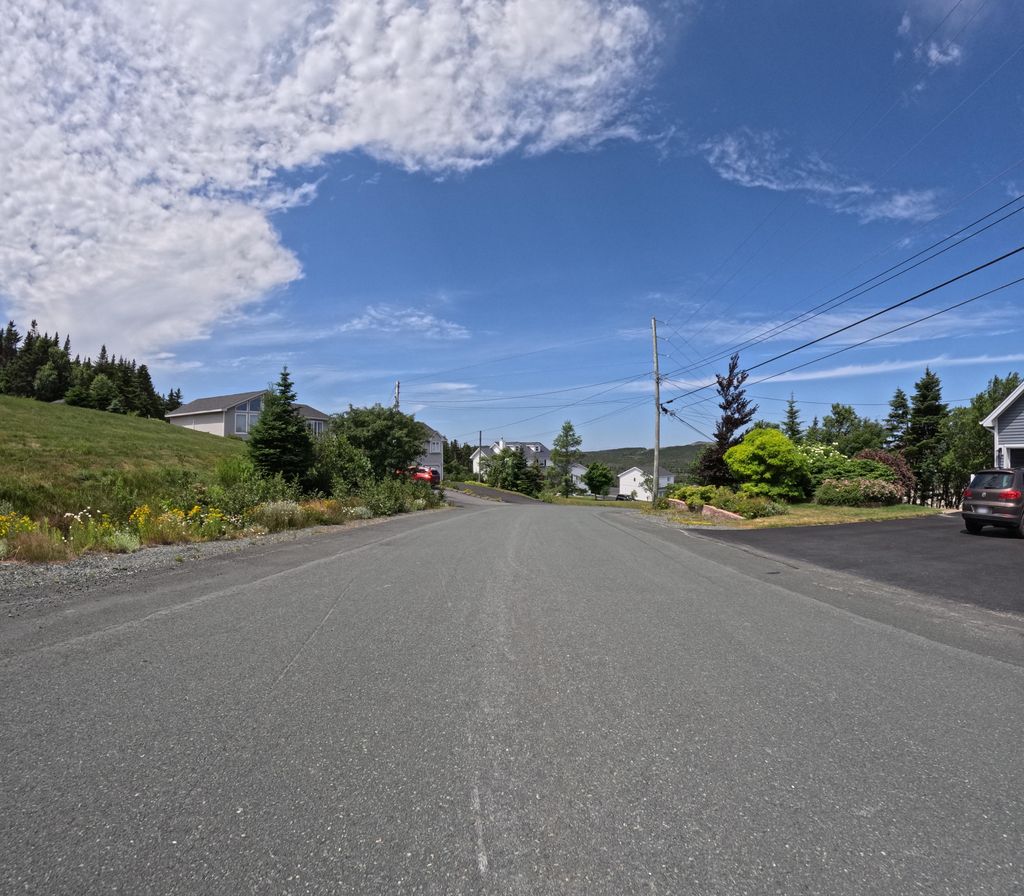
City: st_johns